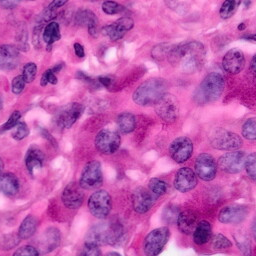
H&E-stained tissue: Pancreatic